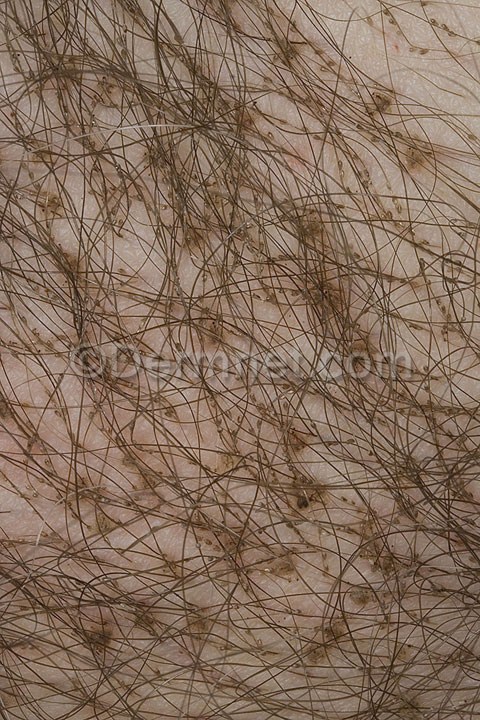
Disease: Scabies Lyme Disease and other Infestations and Bites